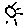
Label: sun